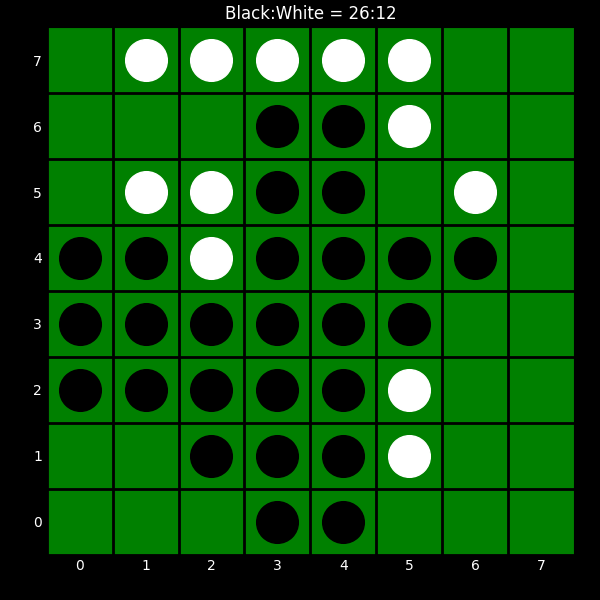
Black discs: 26
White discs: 12